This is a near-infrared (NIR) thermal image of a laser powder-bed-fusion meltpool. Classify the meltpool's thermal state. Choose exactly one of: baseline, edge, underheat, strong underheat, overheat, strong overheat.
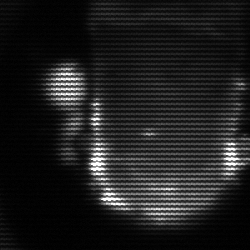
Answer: baseline